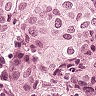
Metastatic tissue present: yes